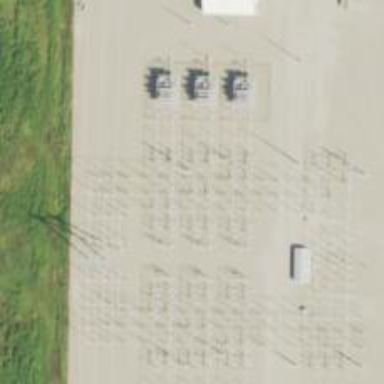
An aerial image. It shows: Switch for power supply.